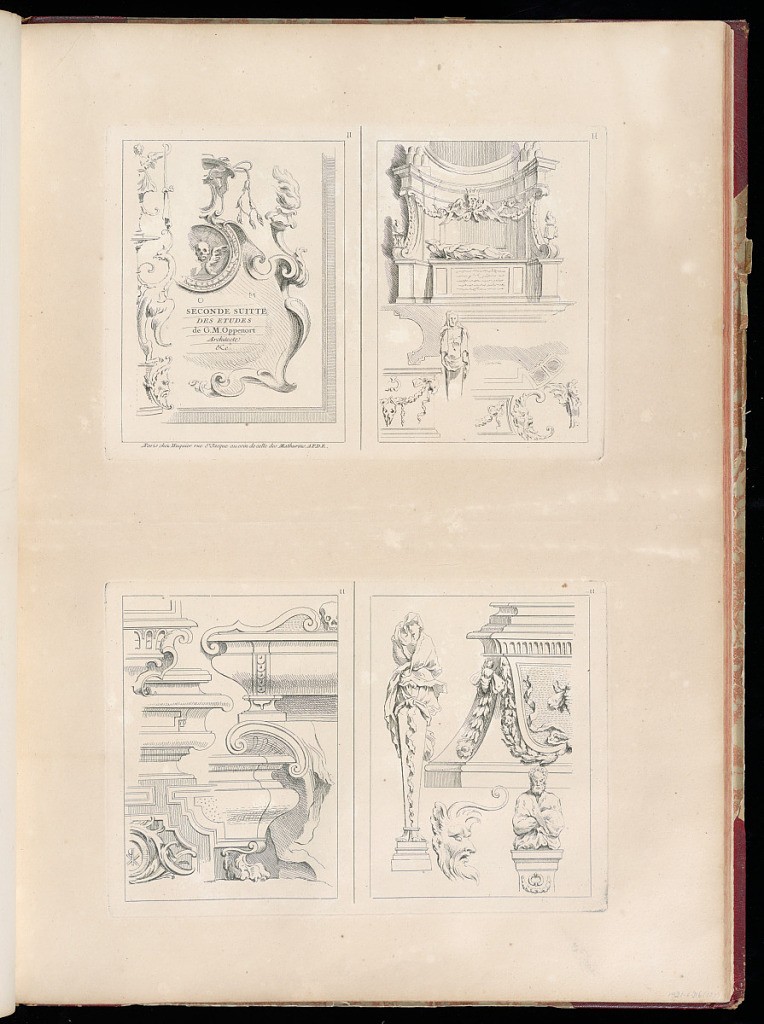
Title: Title Page
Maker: Gilles-Marie Oppenord, French, 1672–1742
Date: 1749-1761
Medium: Etching and engraving on laid paper
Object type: Bound print
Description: Page printed with two plates (each divided into two) depicting architectural fragments, including a niche, cornices, a term, and mascarons. The plate in the upper left is the title page, printed in the center of a cartouche. The plates are numbered but not signed.